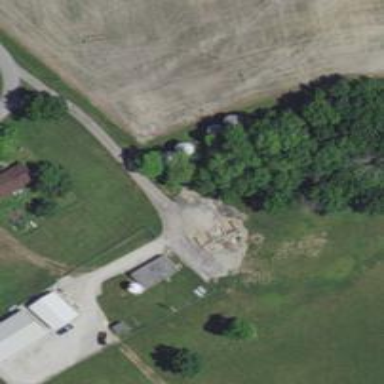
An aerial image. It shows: Silo.